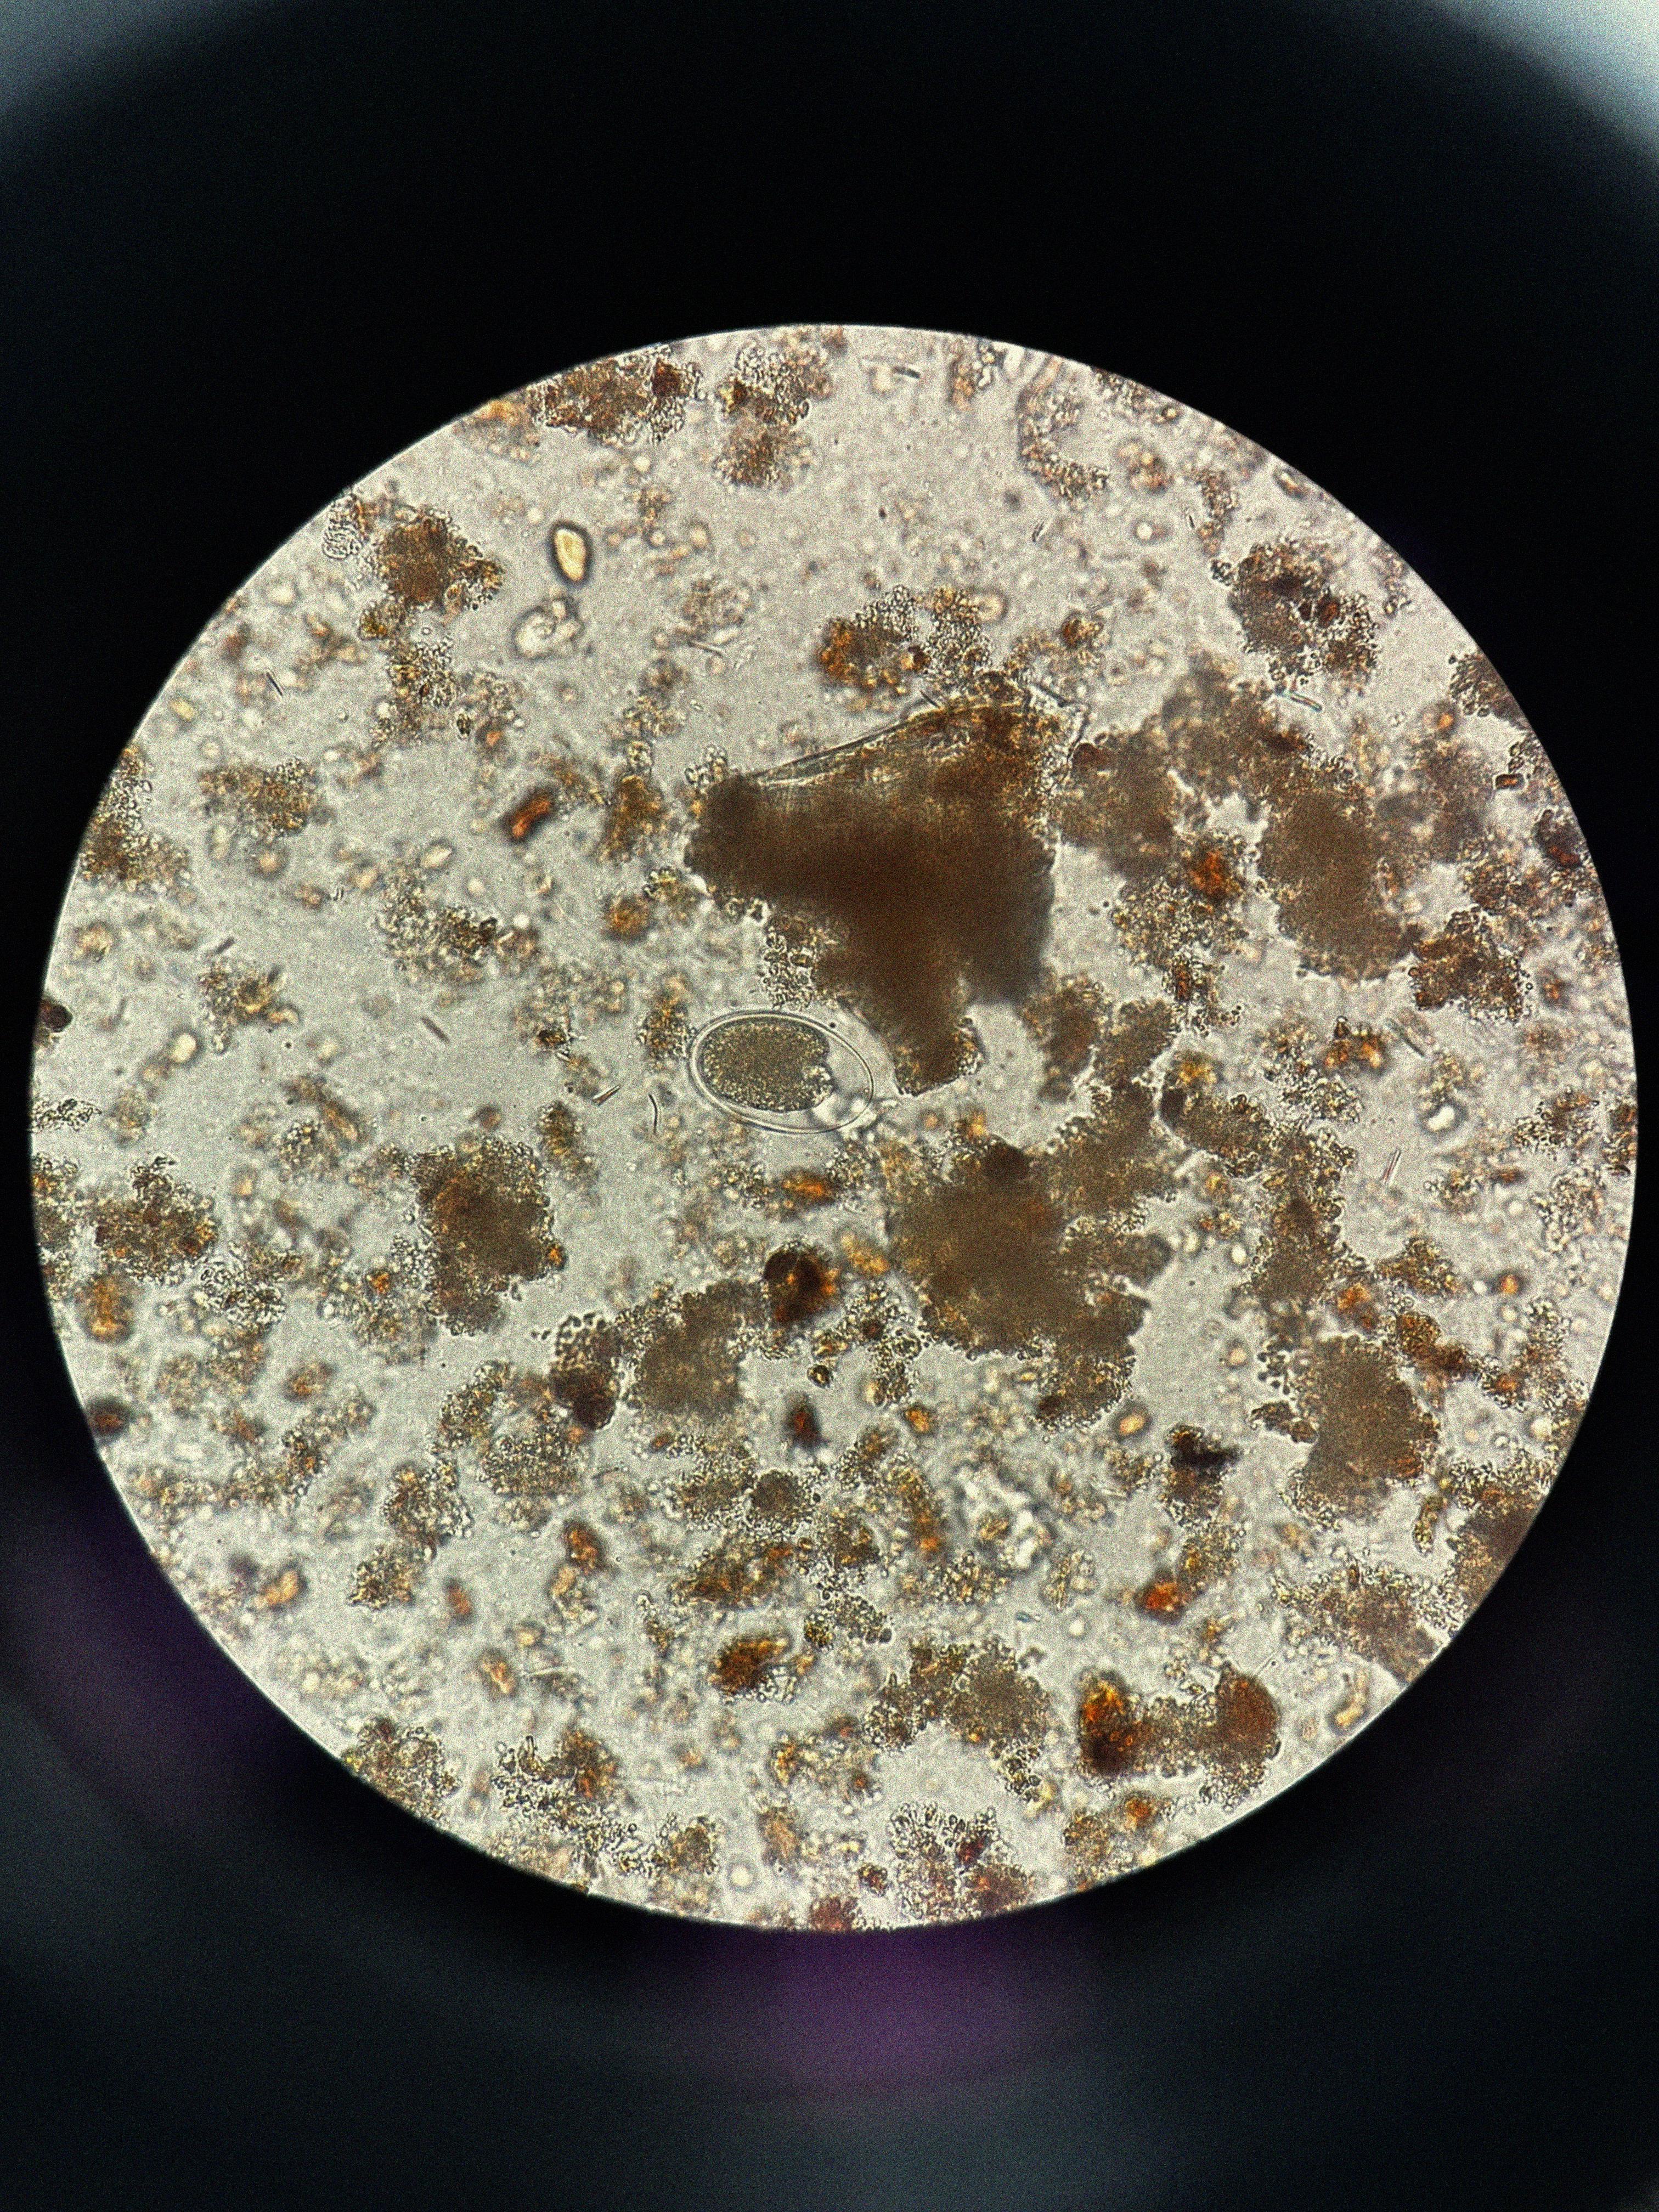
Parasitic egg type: Hookworm egg